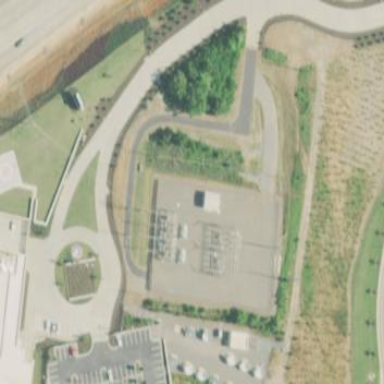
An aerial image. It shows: Distribution level power substation surrounded by fence.